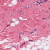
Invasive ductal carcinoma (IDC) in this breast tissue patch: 0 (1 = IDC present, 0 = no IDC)